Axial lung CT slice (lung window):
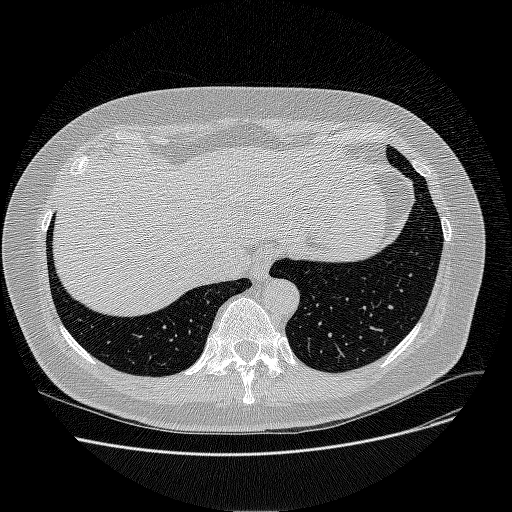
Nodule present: no